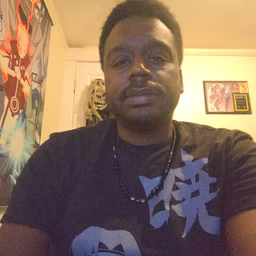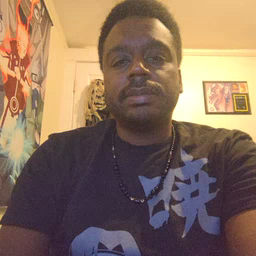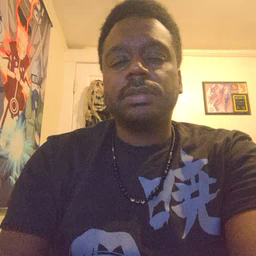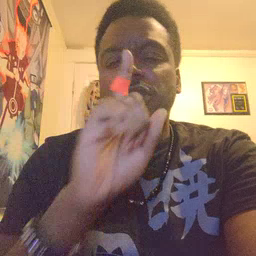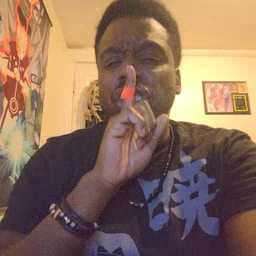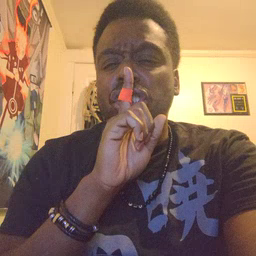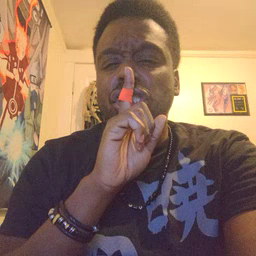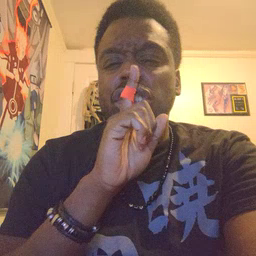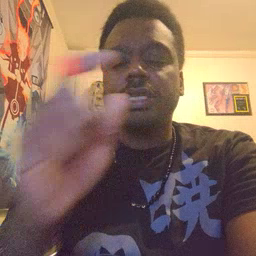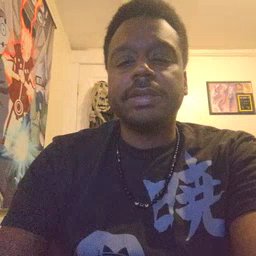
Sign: shhh